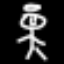
Label: angel